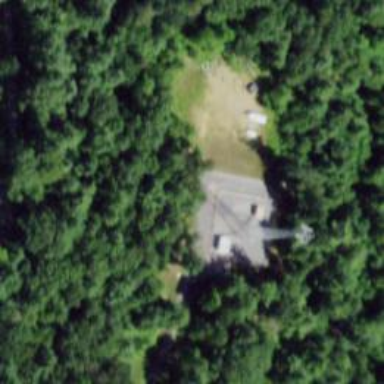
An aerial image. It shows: Man-made mast used for communication purposes.